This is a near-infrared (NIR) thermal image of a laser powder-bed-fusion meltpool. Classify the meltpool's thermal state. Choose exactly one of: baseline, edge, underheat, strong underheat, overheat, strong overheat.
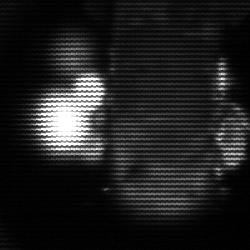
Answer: strong underheat